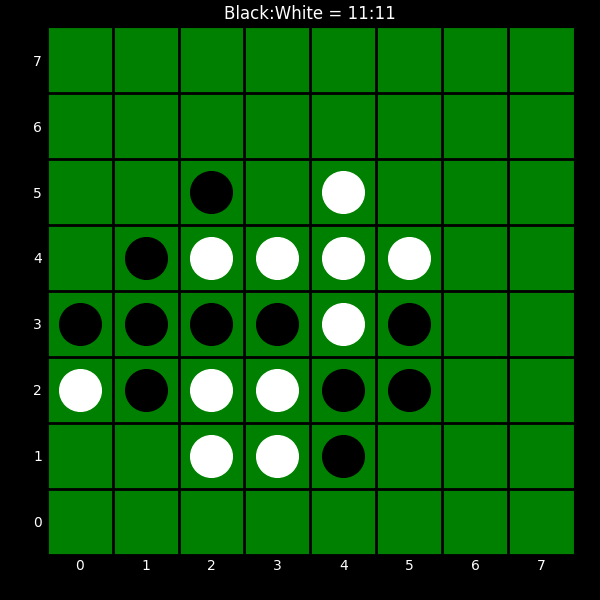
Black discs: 11
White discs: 11